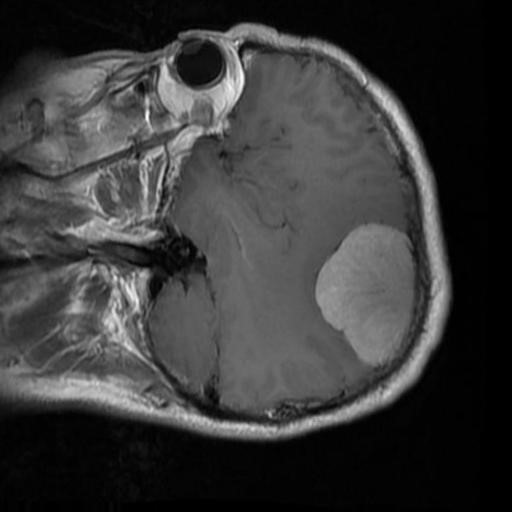
Label: brain_menin